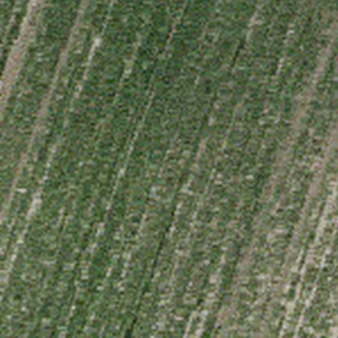
Label: other